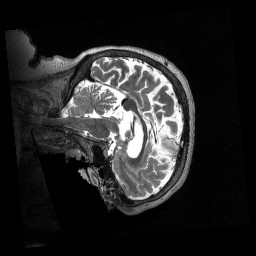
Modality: T2w
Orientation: sagittal
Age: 66
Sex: female
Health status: healthy
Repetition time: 3.2 s
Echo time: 0.563 s